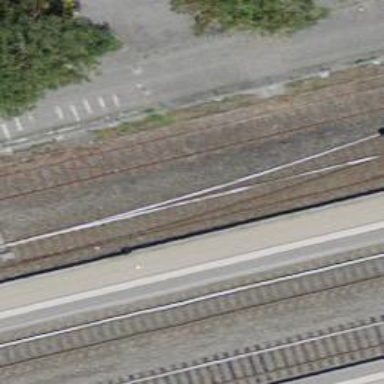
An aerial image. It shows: Railway switch.